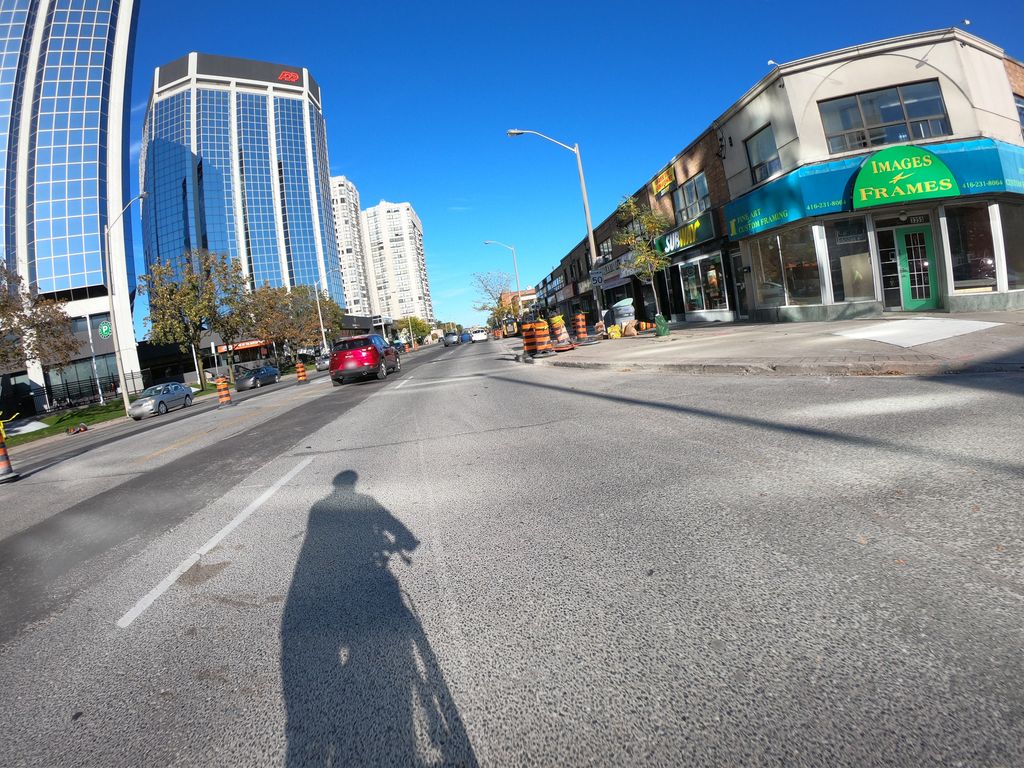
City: toronto